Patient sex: M
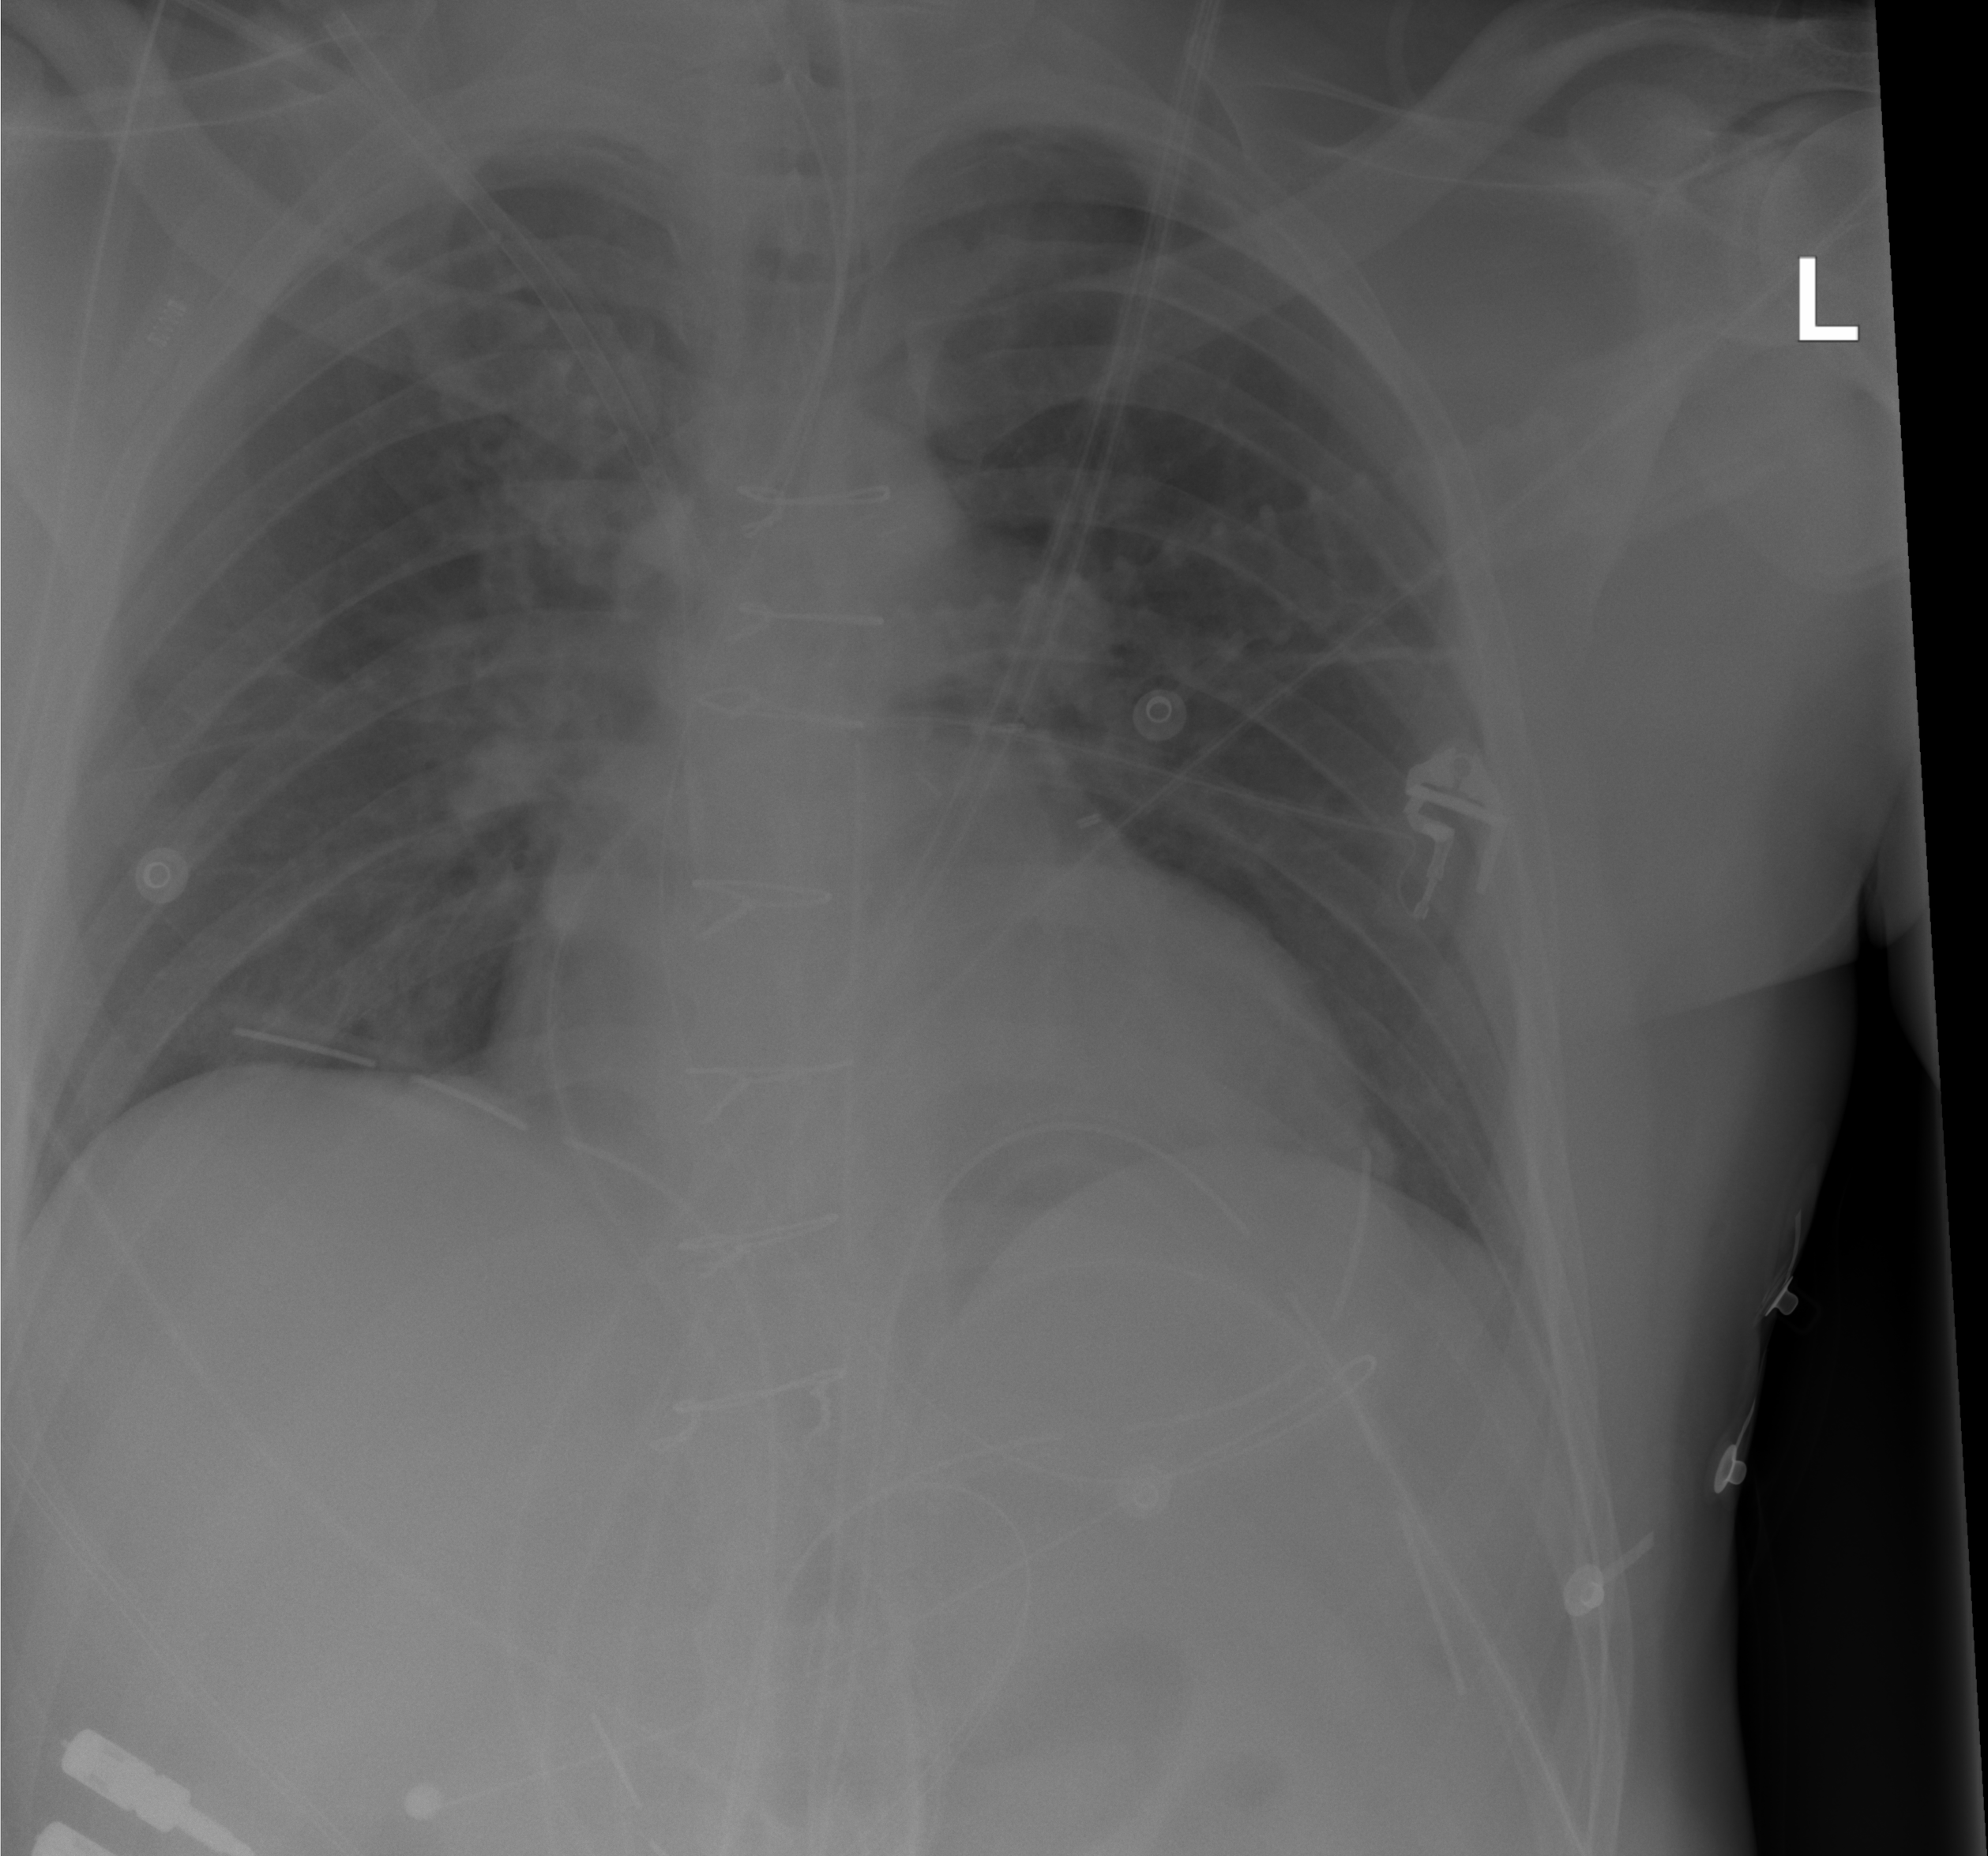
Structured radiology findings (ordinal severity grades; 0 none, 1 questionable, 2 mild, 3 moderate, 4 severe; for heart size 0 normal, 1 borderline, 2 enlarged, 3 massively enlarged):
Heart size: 2
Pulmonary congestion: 2
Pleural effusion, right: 0
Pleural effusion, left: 0
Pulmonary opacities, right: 0
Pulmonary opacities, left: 0
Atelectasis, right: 0
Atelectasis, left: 0